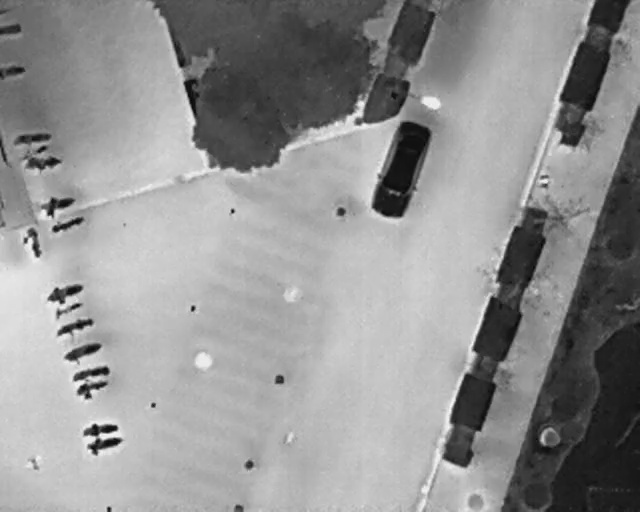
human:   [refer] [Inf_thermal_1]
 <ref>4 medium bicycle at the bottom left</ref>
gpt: <box>[[13, 69, 15, 77, 169], [12, 72, 15, 79, 169], [14, 83, 17, 90, 169], [14, 80, 16, 87, 169]]</box>

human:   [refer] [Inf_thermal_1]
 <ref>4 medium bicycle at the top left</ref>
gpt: <box>[[0, 3, 2, 7, 2], [0, 11, 3, 16, 2], [4, 22, 5, 30, 173], [4, 26, 6, 32, 155]]</box>

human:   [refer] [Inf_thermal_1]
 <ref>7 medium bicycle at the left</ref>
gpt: <box>[[5, 28, 7, 35, 175], [9, 40, 11, 47, 160], [2, 45, 7, 49, 163], [8, 53, 11, 60, 162], [9, 56, 11, 63, 162], [10, 59, 12, 67, 162], [11, 64, 14, 73, 163]]</box>

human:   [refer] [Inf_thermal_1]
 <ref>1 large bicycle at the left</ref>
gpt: <box>[[7, 36, 10, 43, 169]]</box>